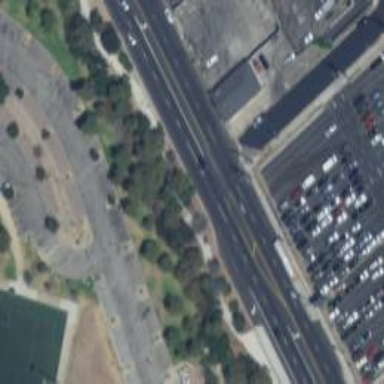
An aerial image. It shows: Primary road with asphalt surface.